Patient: sex M, age 74
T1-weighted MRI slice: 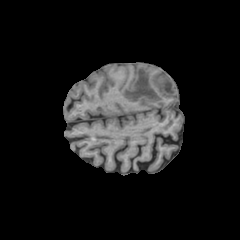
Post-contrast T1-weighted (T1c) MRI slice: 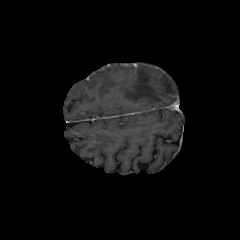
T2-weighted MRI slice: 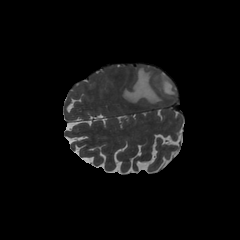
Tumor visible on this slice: yes
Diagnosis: Glioblastoma, IDH-wildtype
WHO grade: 4